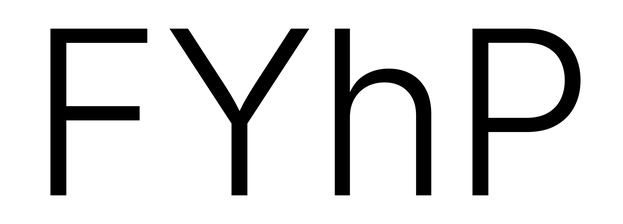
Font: Inter_Light